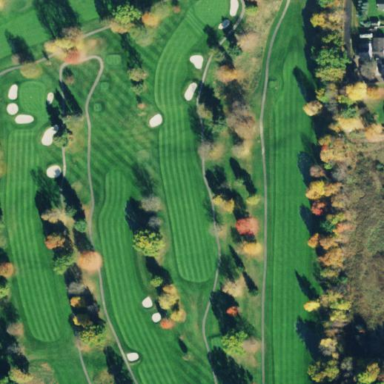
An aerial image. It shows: Golf rough area.